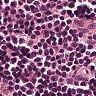
Metastatic tissue present: no